Interaction volume radius: 5 \u00c5
Interaction volume height: 30 \u00c5
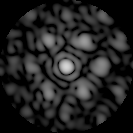
Disorder parameter: 0.5177